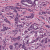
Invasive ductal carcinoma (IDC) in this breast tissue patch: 1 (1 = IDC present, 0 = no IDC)